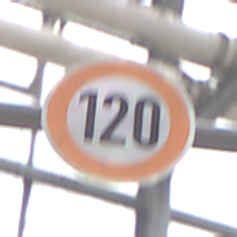
Verkehrszeichen: Geschwindigkeit120
Umgebung: Roofed, Special
Tageszeit: Midday
Wetter: Overcast
Licht: Natural
Jahreszeit: NotSpecified
Kontrast: LowContrast